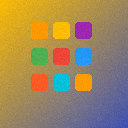
Screen state: on